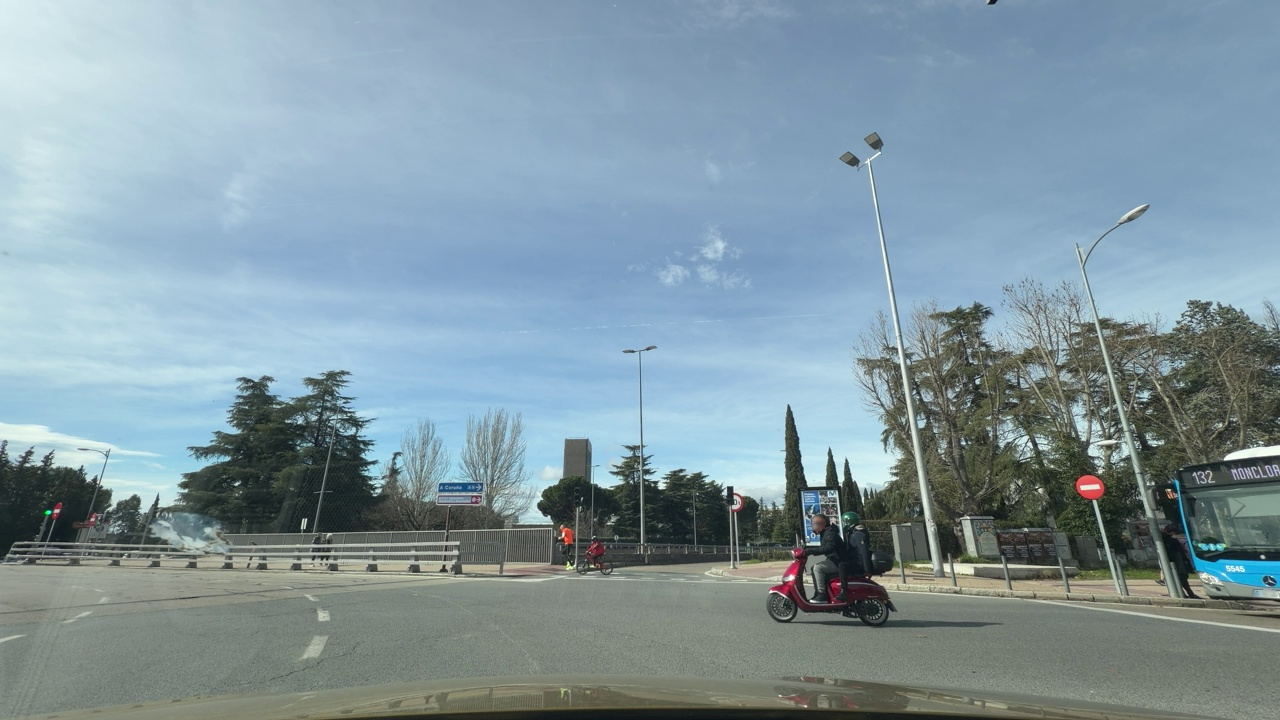
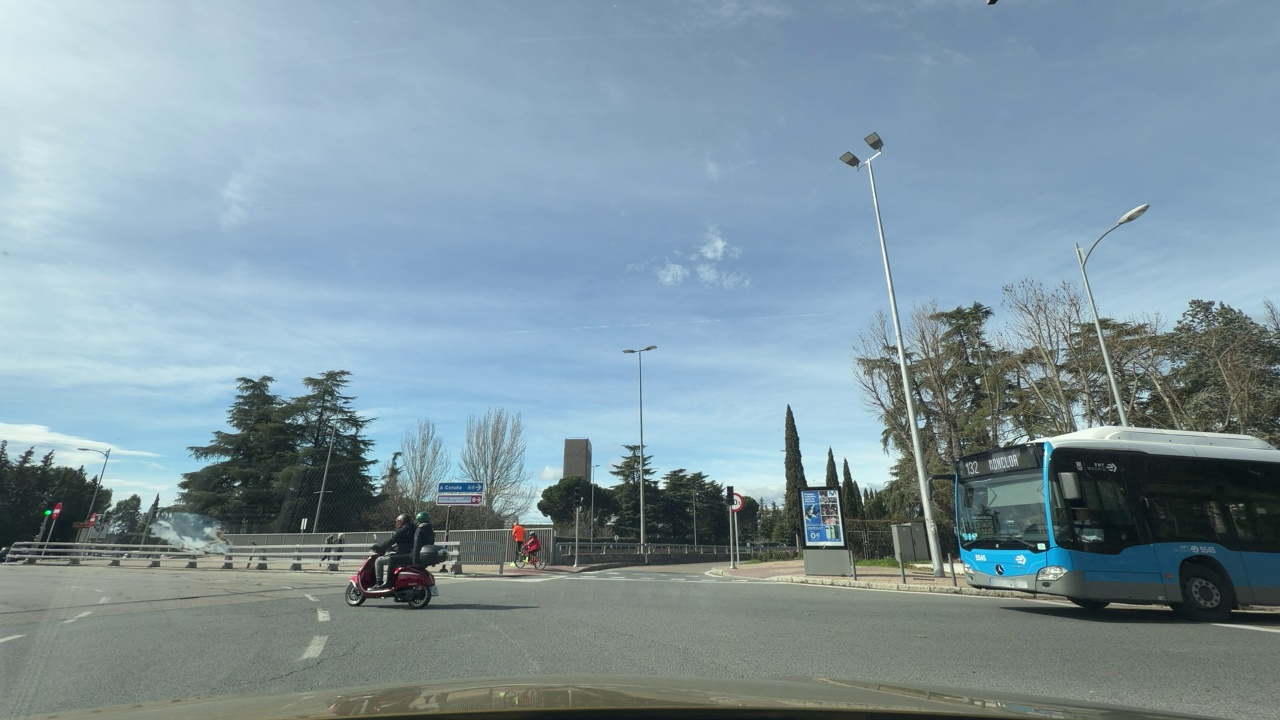
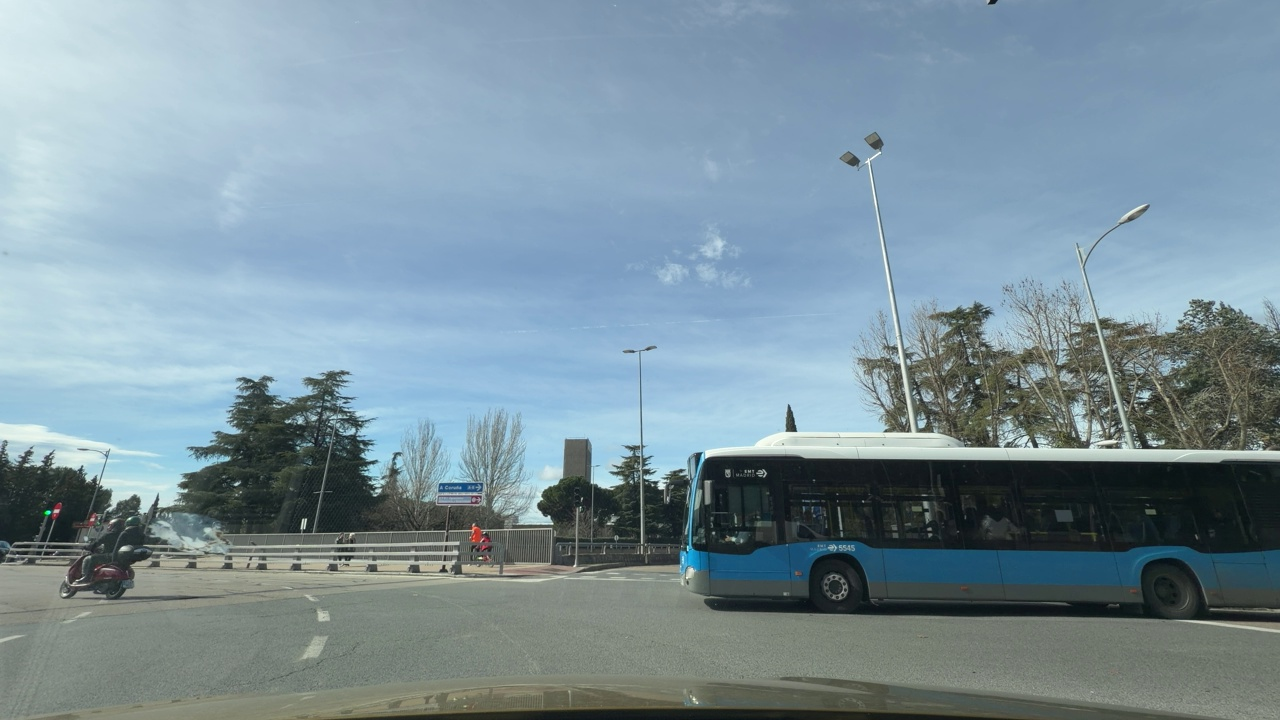
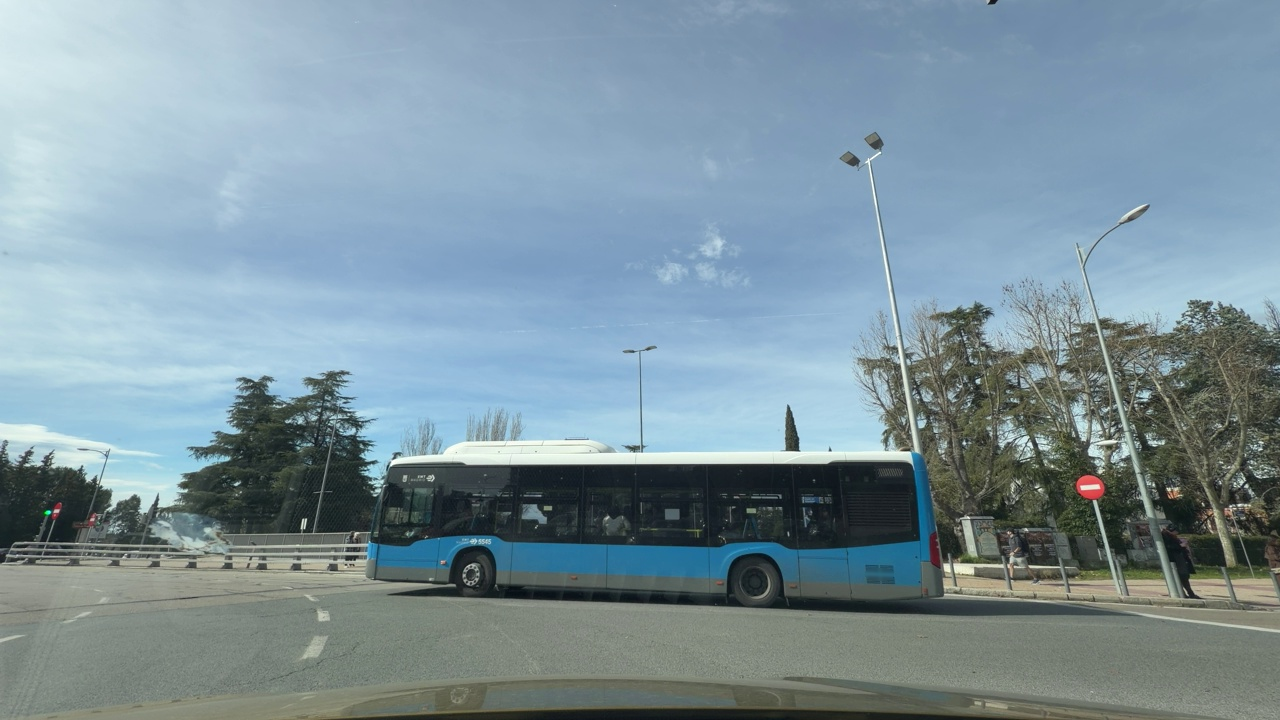
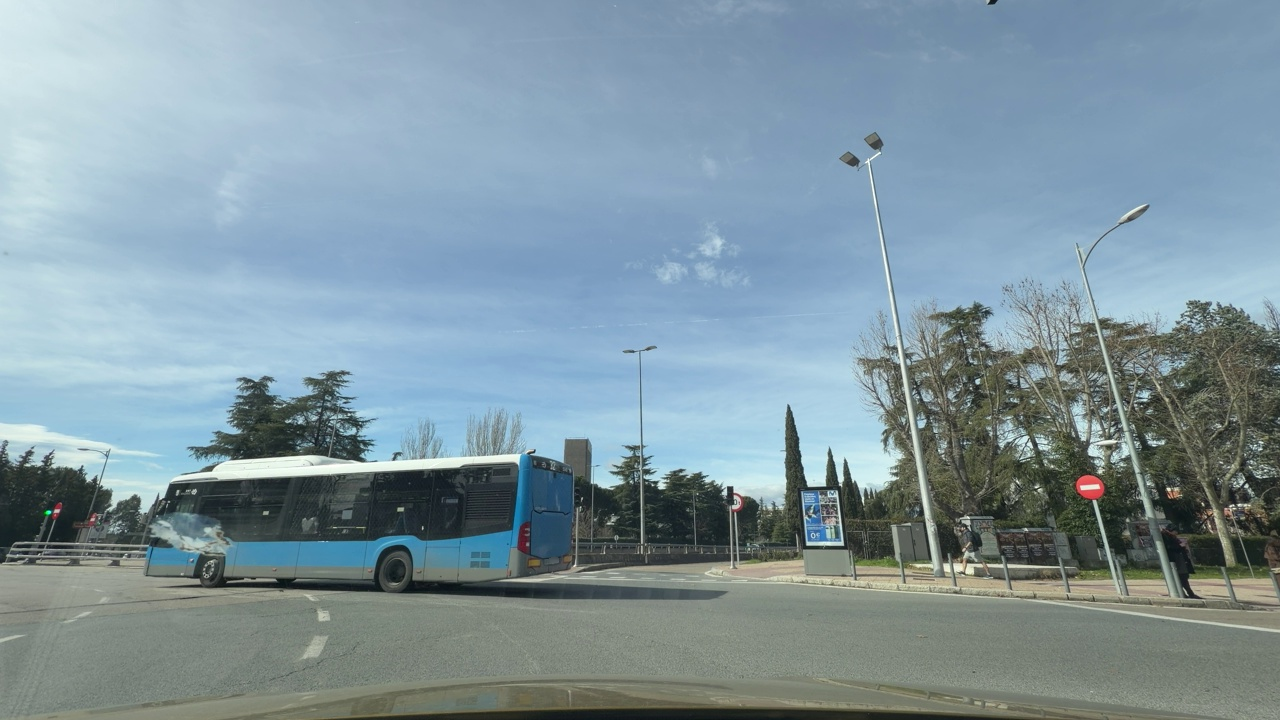
Situation: Intersection road
Question: Is there an intersection ahead in the ego direction of travel?
Answer: Yes
Reasoning: It can be observed an intersecting road with the ego lane, crossing in perpendicular the ego lane

Situation: Intersection road
Question: Do lane markings remain continuous through the intersection in the ego lane?
Answer: No
Reasoning: Lane marking are not there, where the insersection is happening

Situation: Intersection road
Question: Is there a visible gap or discontinuity in the ego lane markings?
Answer: Yes
Reasoning: Exactly at the beggining of the intersection, only on the right side of ego lane the lane marks are erased

Situation: Intersection road
Question: Do lane markings from two different lanes converge into a single lane?
Answer: Yes
Reasoning: it can be seen that the ane where ego is, and the right lane converge into a single lane or exit